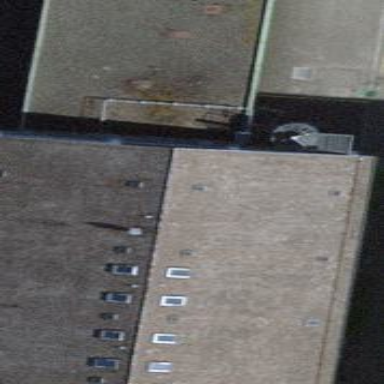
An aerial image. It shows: Office building.